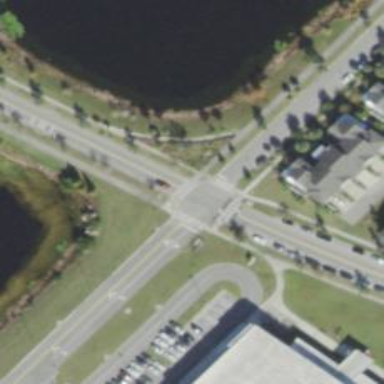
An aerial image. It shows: Marked crossing on cycleway road.